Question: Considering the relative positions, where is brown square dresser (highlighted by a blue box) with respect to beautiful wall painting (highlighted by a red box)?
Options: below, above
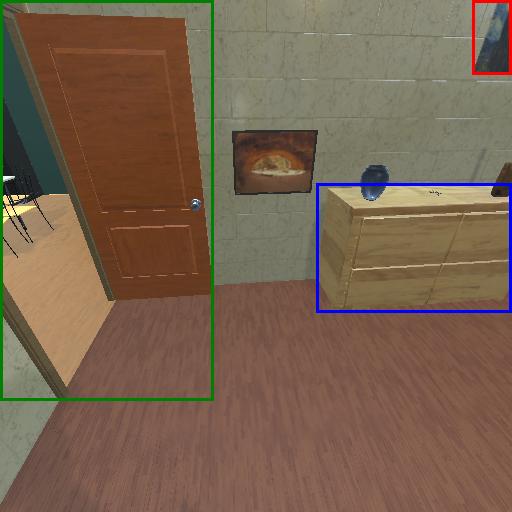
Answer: below